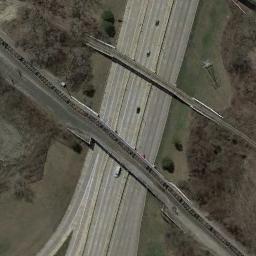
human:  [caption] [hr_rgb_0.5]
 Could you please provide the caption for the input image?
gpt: The cross-line overpass is over the roads on the green space .

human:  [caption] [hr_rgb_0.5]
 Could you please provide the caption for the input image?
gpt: Many trees are beside the overpass .

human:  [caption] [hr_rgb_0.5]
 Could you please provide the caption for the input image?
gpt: This overpass intersects the road at right angle .

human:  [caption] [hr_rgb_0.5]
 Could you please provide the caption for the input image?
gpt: The overpass is next to the bare land with some cars .

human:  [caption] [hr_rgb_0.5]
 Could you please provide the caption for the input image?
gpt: There are many brown trees beside the overpass .